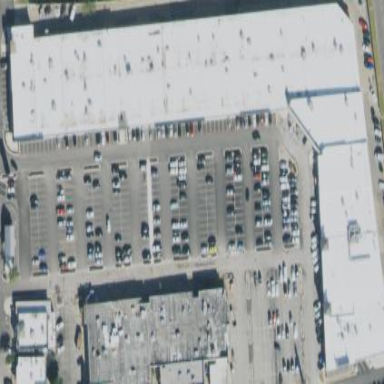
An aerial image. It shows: Retail building.